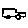
Label: car